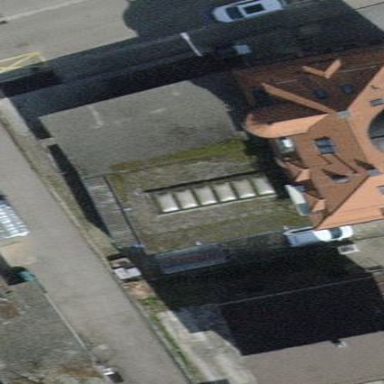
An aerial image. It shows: View of roof of building.